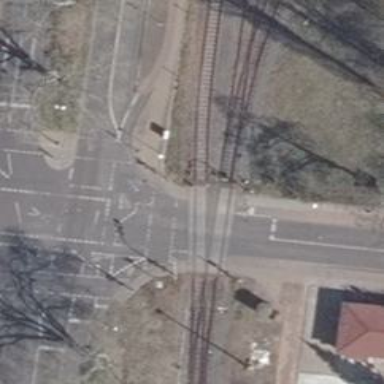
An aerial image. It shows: Railway level crossing.